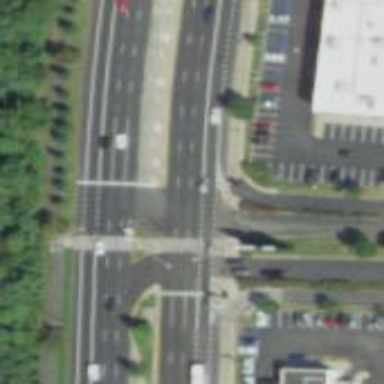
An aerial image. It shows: Traffic island located on footway.